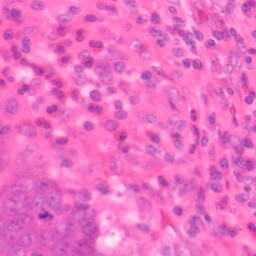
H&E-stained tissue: Colon